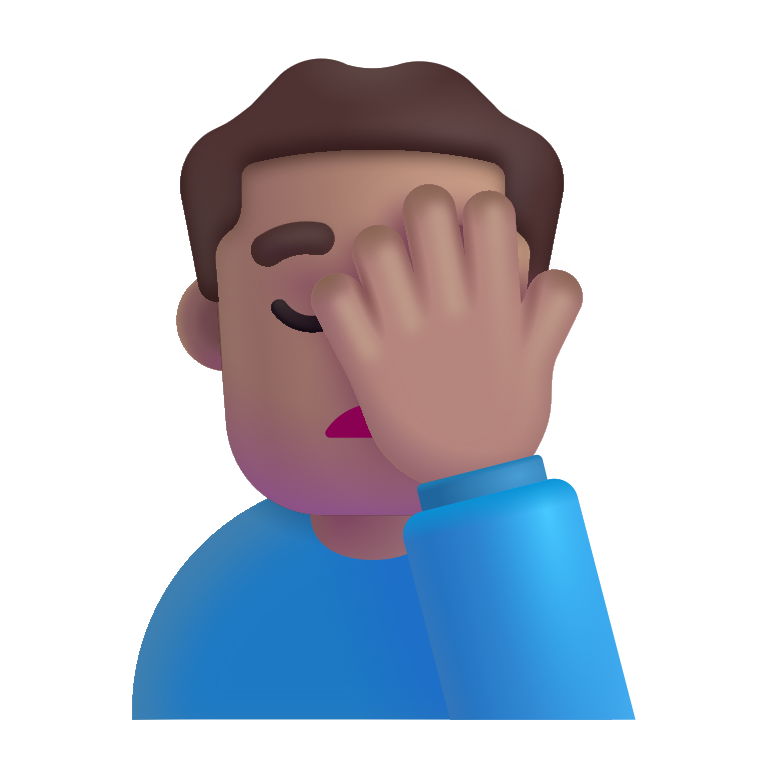
man facepalming color